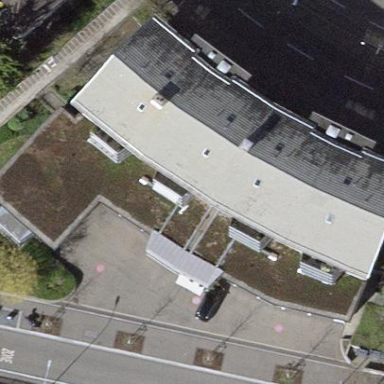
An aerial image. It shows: The building has gabled roof.